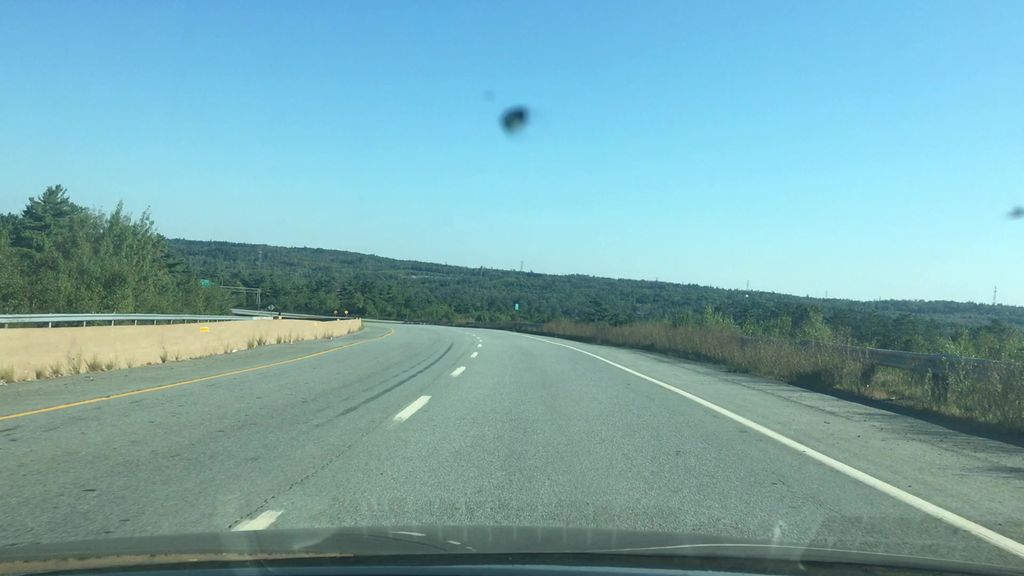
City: halifax